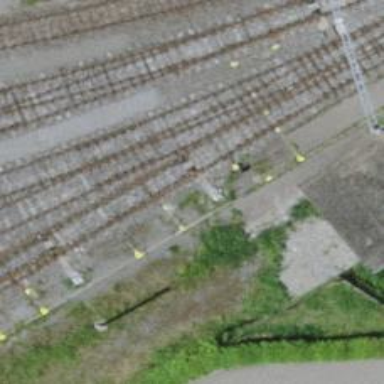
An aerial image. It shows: Railway switch.